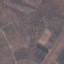
Land use / land cover: PermanentCrop